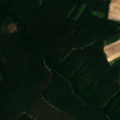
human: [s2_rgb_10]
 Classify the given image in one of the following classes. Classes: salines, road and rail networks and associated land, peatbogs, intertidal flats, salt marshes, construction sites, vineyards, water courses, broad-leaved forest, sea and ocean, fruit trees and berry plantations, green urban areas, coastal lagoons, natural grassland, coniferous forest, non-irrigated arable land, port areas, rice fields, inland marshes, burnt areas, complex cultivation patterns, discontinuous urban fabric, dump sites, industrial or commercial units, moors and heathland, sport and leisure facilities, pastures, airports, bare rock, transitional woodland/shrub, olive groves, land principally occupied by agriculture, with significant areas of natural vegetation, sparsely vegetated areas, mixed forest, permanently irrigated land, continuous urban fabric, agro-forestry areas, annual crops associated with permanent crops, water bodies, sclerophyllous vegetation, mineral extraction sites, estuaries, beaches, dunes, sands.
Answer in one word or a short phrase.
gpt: non-irrigated arable land, complex cultivation patterns, mixed forest